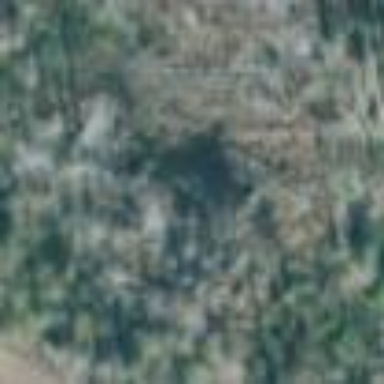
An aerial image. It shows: Swampy wetland area.